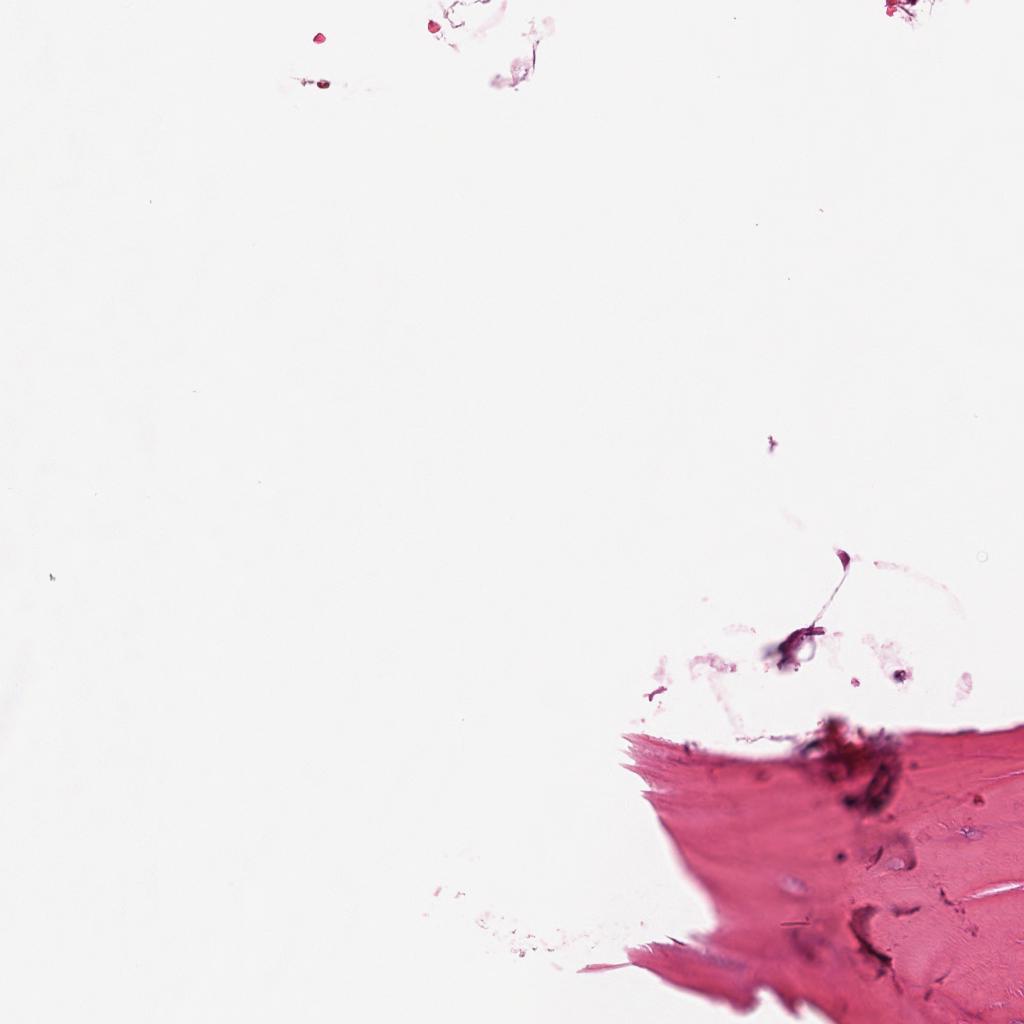
Label: Non-Tumor